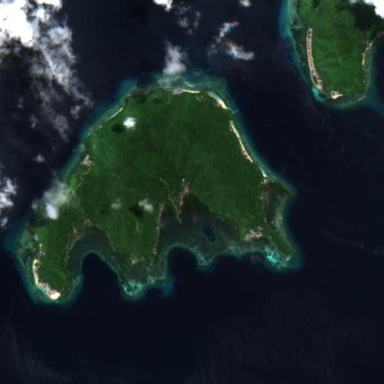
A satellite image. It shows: Island with natural coastline.